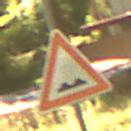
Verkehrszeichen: UnebeneFahrbahn
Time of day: Midday
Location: Outdoor (Nature)
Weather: PartlyCloudy
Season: NotSpecified
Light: Natural